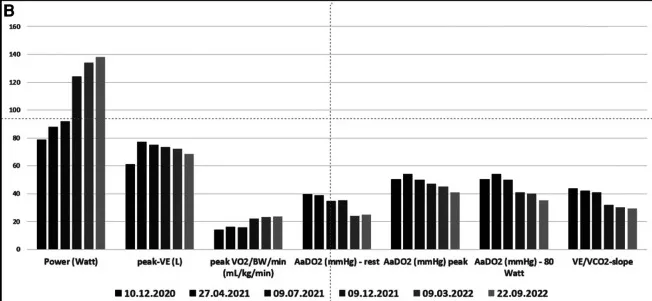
Grey bars before and green bars after intervention in 3/2021; (B) data from a) with the addition of AaDO2 at 80 Watt (maximal power achieved at the pre-interventional cardio-pulmonary exercise test).
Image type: pathology (fish)